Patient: sex M, age 57
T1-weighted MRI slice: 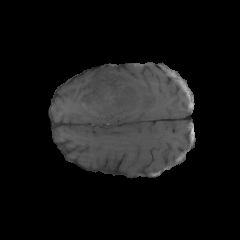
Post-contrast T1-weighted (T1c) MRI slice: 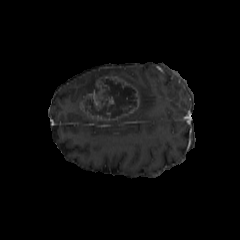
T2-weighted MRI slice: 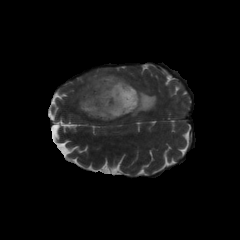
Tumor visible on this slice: yes
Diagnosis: Glioblastoma, IDH-wildtype
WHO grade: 4